Question: how can I get the buttons to appear on the line underneath the textarea?
'''
//Imports
import java.awt.CardLayout;
import java.awt.Color;
import java.awt.Component;
import java.awt.Insets;
import java.awt.event.ActionEvent;
import java.awt.event.ActionListener;
import javax.swing.BorderFactory;
import javax.swing.JButton;
import javax.swing.JCheckBox;
import javax.swing.JFrame;
import javax.swing.JPanel;
import javax.swing.JScrollPane;
import javax.swing.JTextArea;
import javax.swing.JTextPane;
public class ProfessorPhysInstall {
/**
* @param args the command line arguments
*/
public static void main(String[] args) {
// TODO code application logic here
//Variables
final JFrame mainframe = new JFrame();
mainframe.setSize(500, 435);
final JPanel cards = new JPanel(new CardLayout());
final CardLayout cl = (CardLayout)(cards.getLayout());
mainframe.setTitle("Future Retro Gaming Launcher");
//Screen1
JPanel screen1 = new JPanel();
JTextPane TextPaneScreen1 = new JTextPane();
TextPaneScreen1.setEditable(false);
TextPaneScreen1.setBackground(new java.awt.Color(240, 240, 240));
TextPaneScreen1.setText("Welcome to the install wizard for Professor Phys!
Please agree to the following terms and click the next button to continue.");
TextPaneScreen1.setSize(358, 48);
TextPaneScreen1.setLocation(0, 0);
TextPaneScreen1.setBorder(BorderFactory.createCompoundBorder(BorderFactory.createLineBorder(Color.black),BorderFactory.createEmptyBorder(5, 5, 5, 5)));
TextPaneScreen1.setMargin(new Insets(4,4,4,4));
screen1.add(TextPaneScreen1);
JTextArea TextAreaScreen1 = new JTextArea();
JScrollPane sbrText = new JScrollPane(TextAreaScreen1);
TextAreaScreen1.setRows(15);
TextAreaScreen1.setColumns(40);
TextAreaScreen1.setEditable(false);
TextAreaScreen1.setText("Lots of text");
TextAreaScreen1.setBorder(BorderFactory.createCompoundBorder(BorderFactory.createLineBorder(Color.black),BorderFactory.createEmptyBorder(5, 5, 5, 5)));
TextAreaScreen1.setMargin(new Insets(4,4,4,4));
screen1.add(sbrText);
final JCheckBox Acceptance = new JCheckBox();
Acceptance.setText("I Accept The EULA Agreenment.");
screen1.add(Acceptance);
final JButton NextScreen1 = new JButton();
NextScreen1.setText("Next");
NextScreen1.addActionListener(new ActionListener() {
@Override
public void actionPerformed(ActionEvent ae) {
if(Acceptance.isSelected())
cl.next(cards);
}
});
screen1.add(NextScreen1);
JButton CancelScreen1 = new JButton();
CancelScreen1.setText("Cancel");
CancelScreen1.addActionListener(new ActionListener() {
@Override
public void actionPerformed(ActionEvent ae) {
System.exit(0);
}
});
screen1.add(CancelScreen1);
cards.add(screen1);
//Screen2
JPanel screen2 = new JPanel();
JTextPane TextPaneScreen2 = new JTextPane();
TextPaneScreen2.setEditable(false);
TextPaneScreen2.setBackground(new java.awt.Color(240, 240, 240));
TextPaneScreen2.setText("Please select the Future Retro Gaming Launcher.");
TextPaneScreen2.setSize(358, 48);
TextPaneScreen2.setLocation(0, 0);
TextPaneScreen2.setBorder(BorderFactory.createCompoundBorder(BorderFactory.createLineBorder(Color.black),BorderFactory.createEmptyBorder(5, 5, 5, 5)));
TextPaneScreen2.setMargin(new Insets(4,4,4,4));
screen2.add(TextPaneScreen2);
final JButton BackScreen2 = new JButton();
BackScreen2.setText("Back");
BackScreen2.addActionListener(new ActionListener() {
@Override
public void actionPerformed(ActionEvent ae) {
if(Acceptance.isSelected())
cl.previous(cards);
}
});
screen2.add(BackScreen2);
final JButton NextScreen2 = new JButton();
NextScreen2.setText("Next");
NextScreen2.addActionListener(new ActionListener() {
@Override
public void actionPerformed(ActionEvent ae) {
if(Acceptance.isSelected())
cl.next(cards);
}
});
screen2.add(NextScreen2);
JButton CancelScreen2 = new JButton();
CancelScreen2.setText("Cancel");
CancelScreen2.addActionListener(new ActionListener() {
@Override
public void actionPerformed(ActionEvent ae) {
System.exit(0);
}
});
screen2.add(CancelScreen2);
cards.add(screen2);
mainframe.add(cards);
mainframe.setVisible(true);
}
}
'''
This is what it looks like

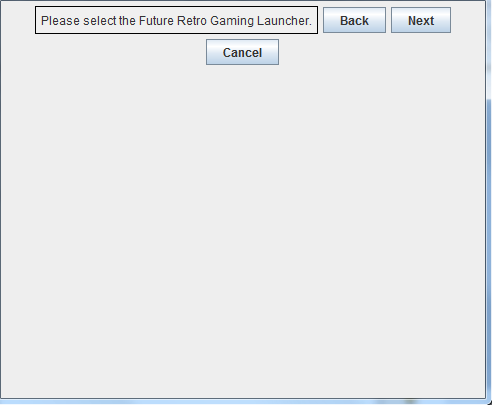
Answer: The default layout manager for 'JPanel' is <URL>. As the name suggests, it simply flows the components one after the other.
You will need to try a different layout manager, something like <URL> will do what you want, but it is a complex layout. You may be better of trying to use compound layouts to achieve the same effect.
That is, break the UI down into small chunks and apply different layout managers for each group.
Check out...
- <URL>
You will also benifit from reading...
- <URL>
Ps...
You may also want to consider breaking each screen up into it's own class, the code as it stands is very hard to read and understands - IMHO